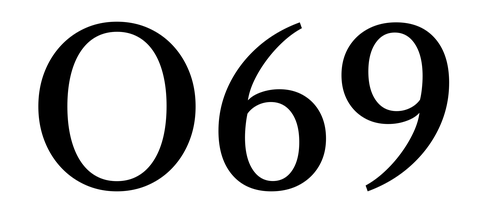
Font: LibreCaslonText_Regular